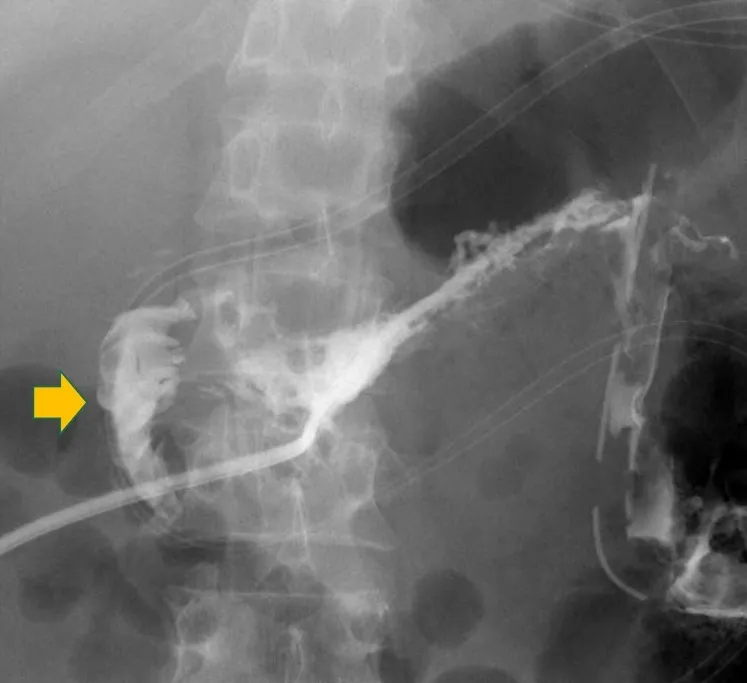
Duodenal fistula was demonstrated with injection of radiopaque contrast material through a percutaneous catheter (arrow).
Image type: radiology (x_ray)